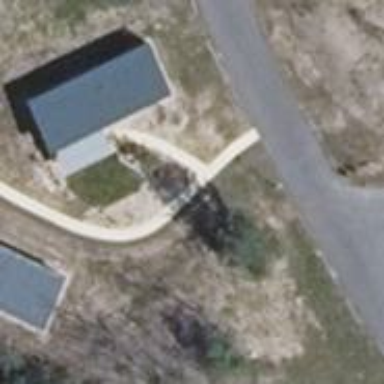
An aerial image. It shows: Concrete footway.